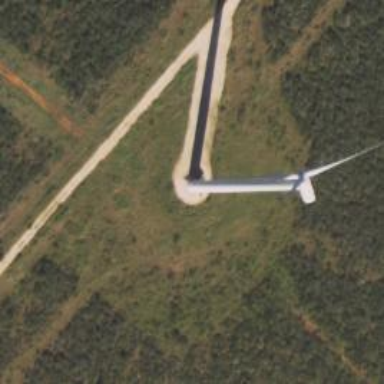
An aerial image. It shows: Wind generator powered by wind. The generator type is horizontal axis and it uses wind turbines.